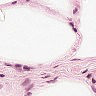
Metastatic tissue present: no